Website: slack
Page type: stored-credit-cards
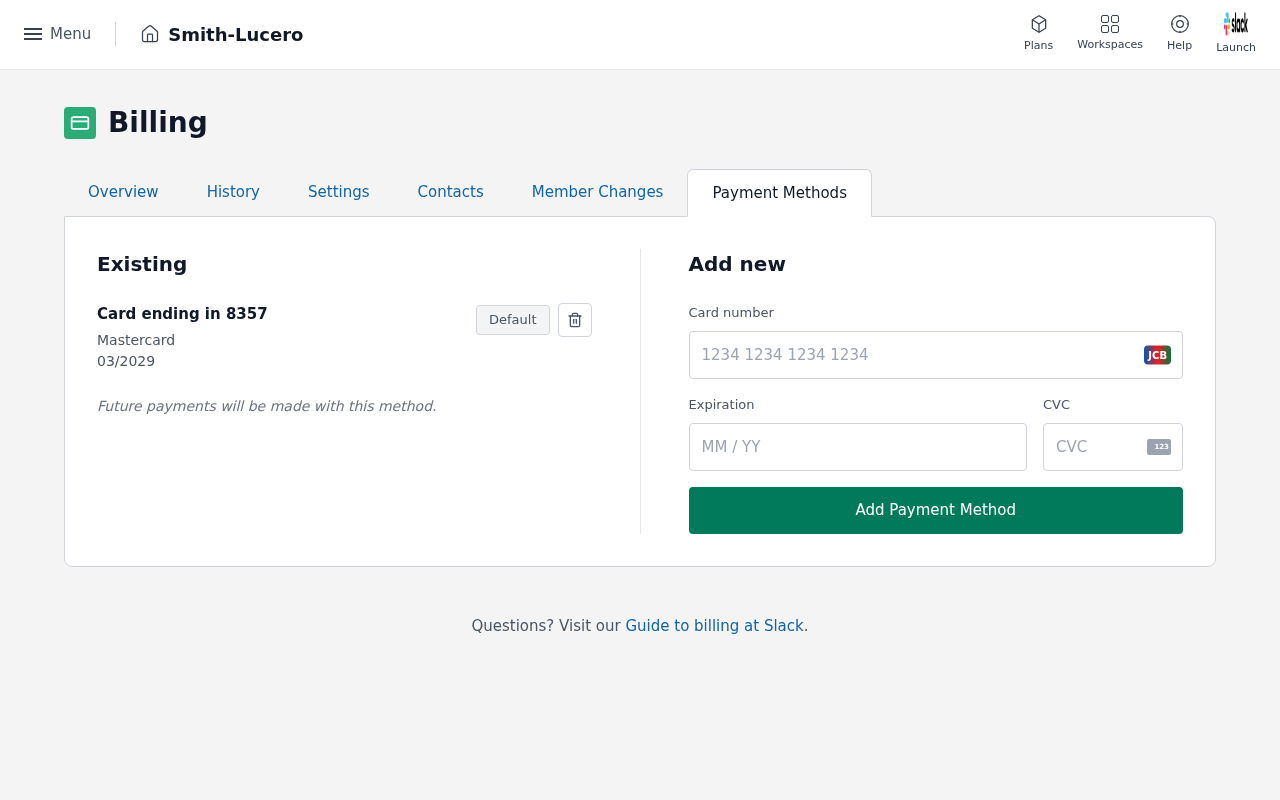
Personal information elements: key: PII_CARD_CVV
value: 216
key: PII_CARD_EXPIRY
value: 03/2029
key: PII_CARD_EXPIRY
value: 03/29
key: PII_CARD_LAST4
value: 8357
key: PII_CARD_NUMBER
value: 2400 6269 1211 8357
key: PII_CARD_TYPE
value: Mastercard
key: PII_COMPANY
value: Smith-Lucero